Question: I'm plotting some histograms with GnuplotPy, and I'd like to change the color of the histogram bars. (By default, the bars are red.) The answers in <URL> gave several options for how to change histogram bar colors in plain Gnuplot, but I haven't been able to get these solutions to work in GnuplotPy.
Here's the basic setup that I'm using:
'''
import Gnuplot
gp = Gnuplot.Gnuplot(persist = 1)
gp('set ylabel "Accuracy"')
gp('set format x " "') #remove the auto-generated xtics labels
gp('set xtics scale 0') #remove xtic marks.
gp(r'set xtics add ("Method 1" 0.15) ("Method 2" 1.15)')
dataToPlot = [6.9, 47.6]
gp('set style data histograms')
gp('set style fill solid 1.0 border -1')
plot1 = Gnuplot.PlotItems.Data(dataToPlot)
gp.plot(plot1)
gp.hardcopy('hist_example.eps',terminal = 'postscript', enhanced=1, color=1) #must come after plot() function
gp.reset() #must be placed after hardcopy()
'''
The above code doesn't make any attempt to set the histogram bar color, and it produces a histogram with red bars:

---
I tried couple of things to change the histogram bar colors to blue, but none of them have been successful.
First, following mgilson's advice in <URL>, I tried adding the following line, but it throws an error and the bars still come out red:
'''
gp('set style lc rgb "blue"') #throws this error: line 0: expecting 'data', 'function', 'line', 'fill' or 'arrow'
'''
I also tried the following modification to the code, and it threw an error without producing a plot:
'''
plot1 = Gnuplot.PlotItems.Data(dataToPlot, with_="linecolor rgb 'blue'") #throws this error: plot "/var/folders/98/st7ct15n227g1p92mljkx93m0000gq/T/tmp875mRk.gnuplot/fifo" notitle with linecolor rgb 'blue' ^ line 0: expecting 'lines', 'points', 'linespoints', 'dots', 'impulses', 'yerrorbars', 'xerrorbars', 'xyerrorbars', 'steps', 'fsteps', 'histeps', 'filledcurves', 'boxes', 'boxerrorbars', 'boxxyerrorbars', 'vectors', 'financebars', 'candlesticks', 'errorlines', 'xerrorlines', 'yerrorlines', 'xyerrorlines', 'pm3d', 'labels', 'histograms', 'image', 'rgbimage'
'''
---
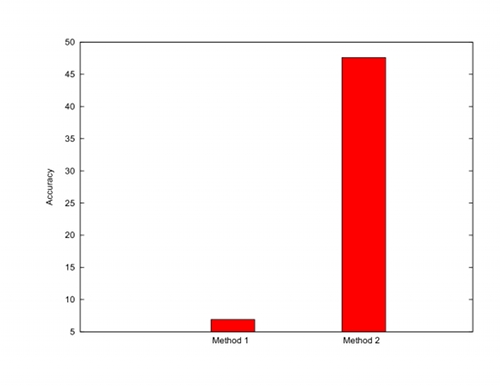
Answer: An alternative hack that will probably work would be:
'''
plot1 = Gnuplot.PlotItems.Data(dataToPlot, with_="histograms linecolor rgb 'blue'")
'''
It seems to me that 'gnuplot-py' should allow some syntax like:
'''
plot1 = Gnuplot.PlotItems.Data(dataToPlot, with_="histograms",linecolor="rgb 'blue'")
'''
or something like that. I don't have a good test case to experiment with right now ...